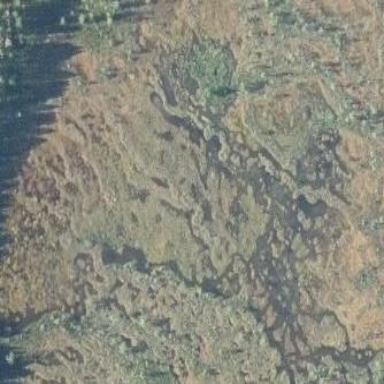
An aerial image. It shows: Bog wetland area.